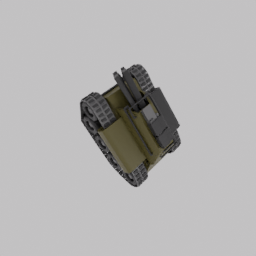
Label: mechanical